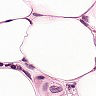
Metastatic tissue present: yes